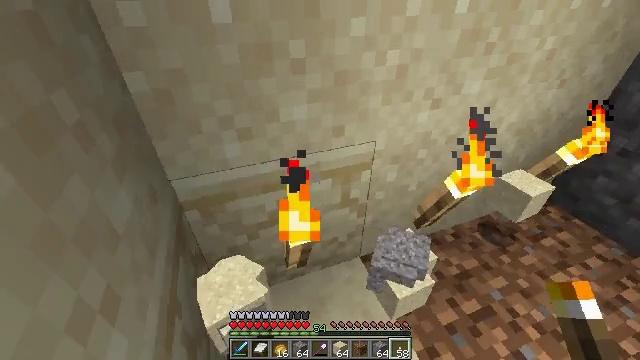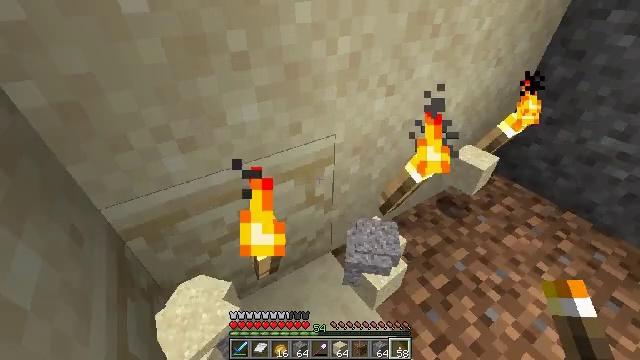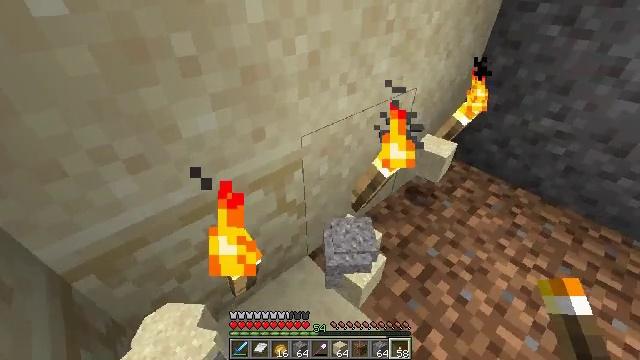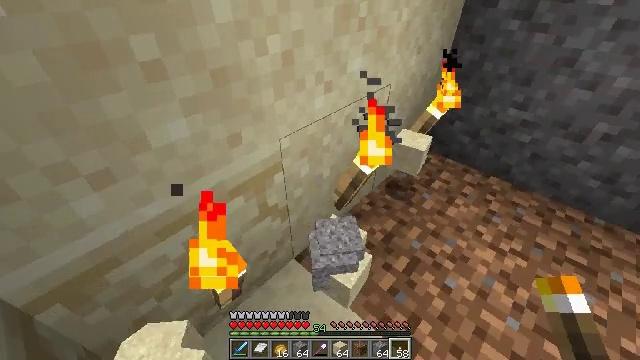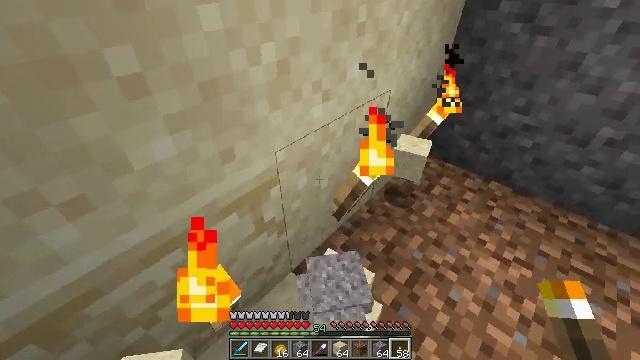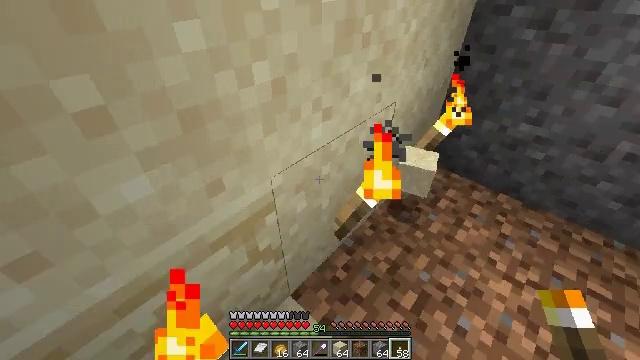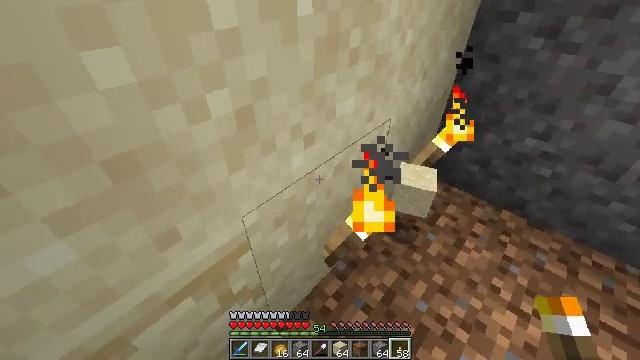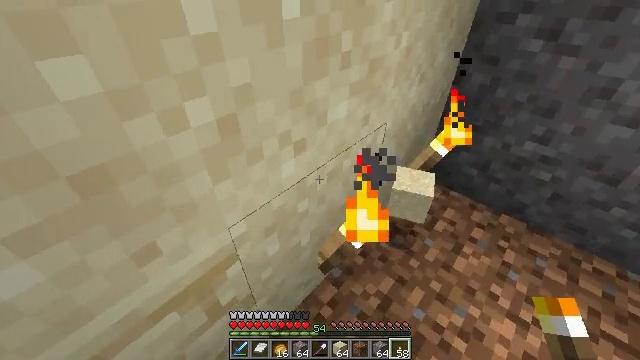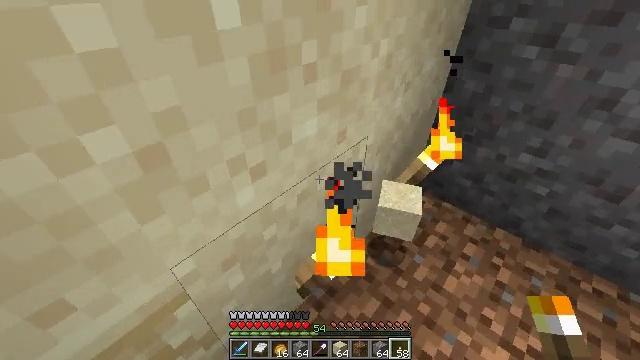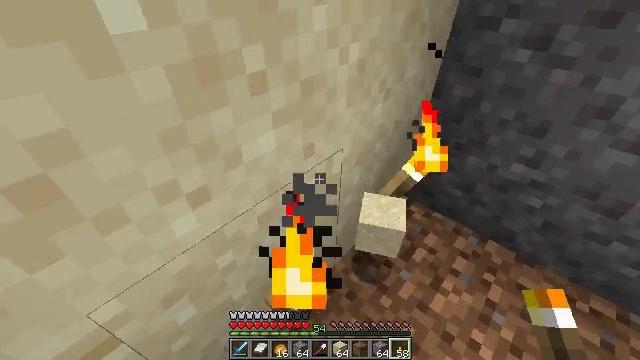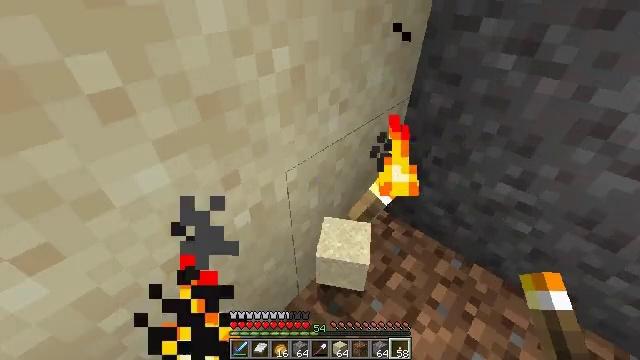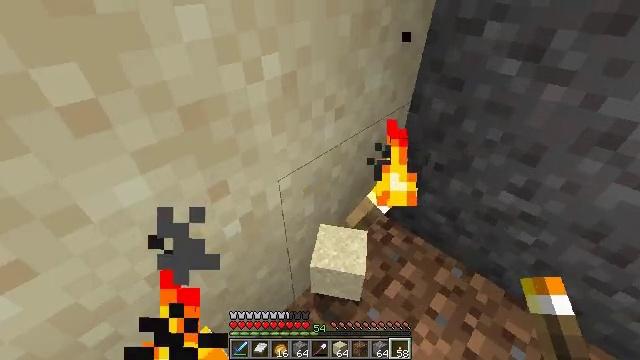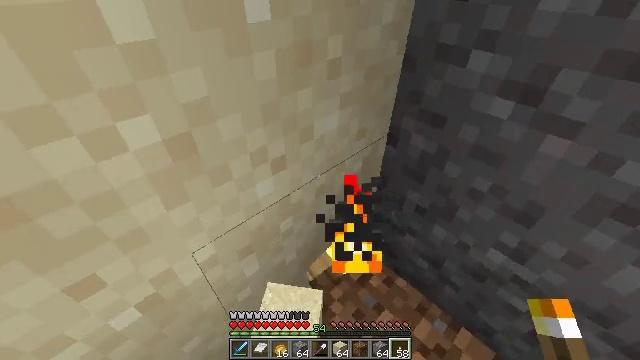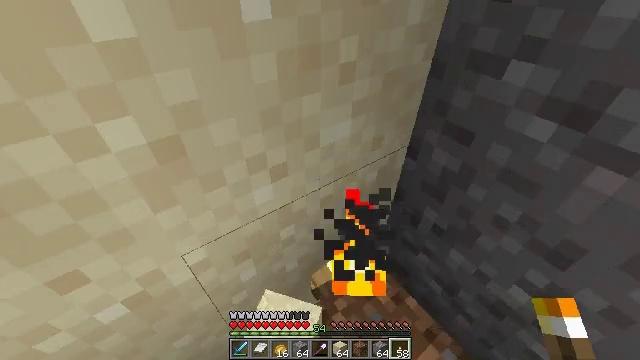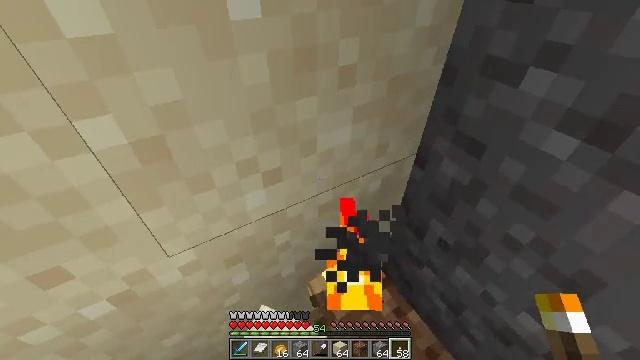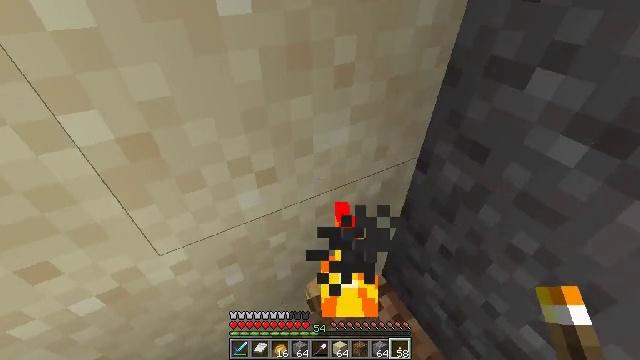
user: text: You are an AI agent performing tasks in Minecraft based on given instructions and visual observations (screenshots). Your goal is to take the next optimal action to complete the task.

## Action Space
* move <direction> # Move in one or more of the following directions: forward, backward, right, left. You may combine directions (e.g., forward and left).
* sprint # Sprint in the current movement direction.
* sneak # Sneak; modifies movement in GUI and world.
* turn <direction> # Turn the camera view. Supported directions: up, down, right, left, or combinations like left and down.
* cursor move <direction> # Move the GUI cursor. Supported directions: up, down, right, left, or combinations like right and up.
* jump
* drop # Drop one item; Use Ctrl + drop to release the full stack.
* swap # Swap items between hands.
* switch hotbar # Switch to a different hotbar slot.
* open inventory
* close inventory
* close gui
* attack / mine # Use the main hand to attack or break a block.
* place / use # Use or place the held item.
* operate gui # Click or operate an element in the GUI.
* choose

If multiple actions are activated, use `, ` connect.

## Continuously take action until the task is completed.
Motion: motion action
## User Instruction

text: Dig up some sand.
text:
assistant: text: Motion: turn right and down
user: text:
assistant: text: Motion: turn right
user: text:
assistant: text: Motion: turn right
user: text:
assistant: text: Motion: move forward, turn right
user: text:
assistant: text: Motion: move forward
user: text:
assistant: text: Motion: move forward and move right
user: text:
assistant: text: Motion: move forward and move right
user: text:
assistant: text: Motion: move forward and move right
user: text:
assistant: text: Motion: move forward and move right
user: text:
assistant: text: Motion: move forward and move right
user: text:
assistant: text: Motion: move forward and move right, turn left
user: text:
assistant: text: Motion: move forward and move right, turn left
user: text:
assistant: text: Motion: turn left
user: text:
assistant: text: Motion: turn left
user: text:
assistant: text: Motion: turn left
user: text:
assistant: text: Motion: turn left
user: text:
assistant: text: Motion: turn left
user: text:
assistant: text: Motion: move back, turn left
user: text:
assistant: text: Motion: move back, turn left
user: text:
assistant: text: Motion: move back
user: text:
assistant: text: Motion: move back, turn left
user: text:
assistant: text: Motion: turn left and up
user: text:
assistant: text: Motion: turn left and up
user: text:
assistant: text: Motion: turn left
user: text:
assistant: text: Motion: no_op
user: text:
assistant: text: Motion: no_op
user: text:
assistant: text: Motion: no_op
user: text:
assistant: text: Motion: no_op
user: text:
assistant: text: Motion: attack / mine
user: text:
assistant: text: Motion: attack / mine